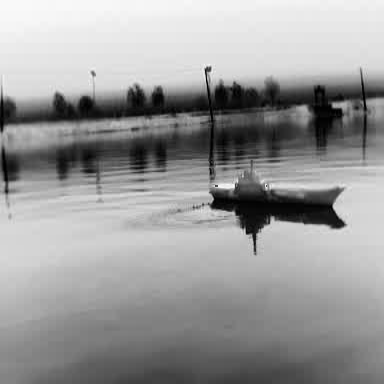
There is a warship in the infrared image.